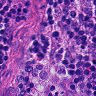
Metastatic tissue present: no